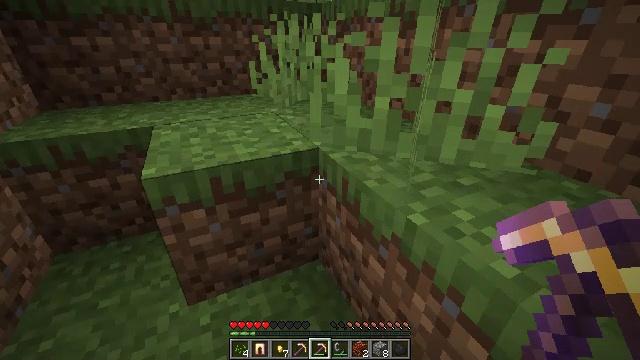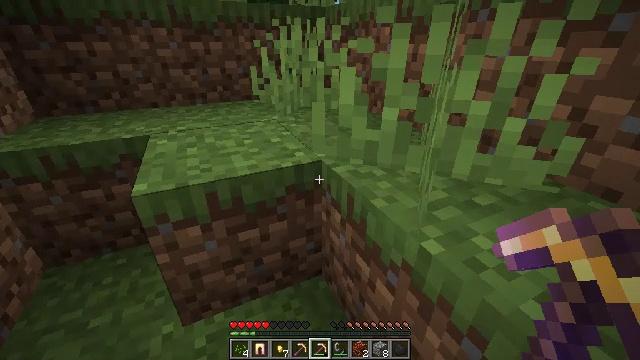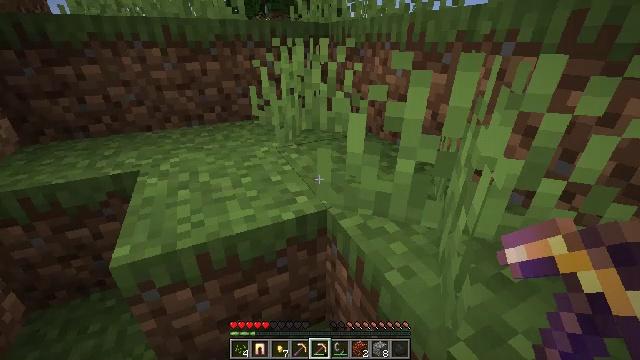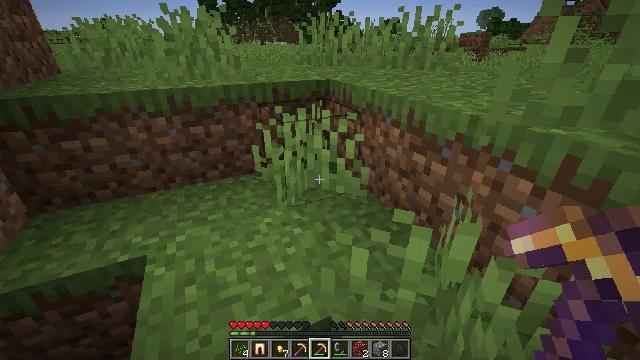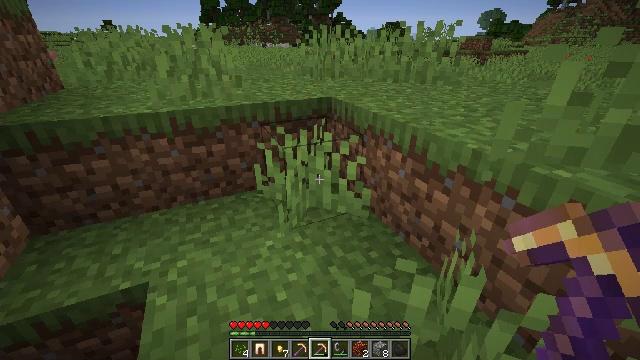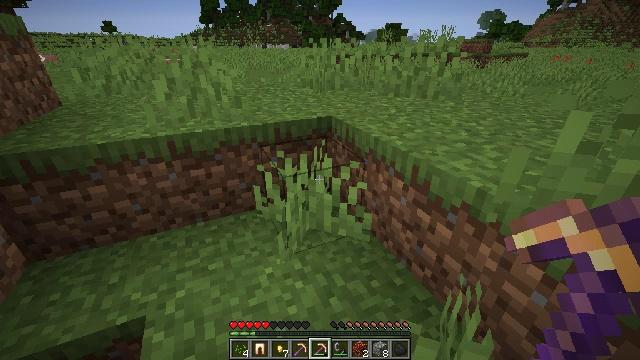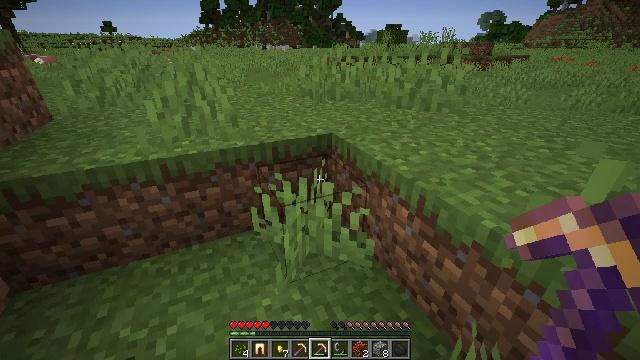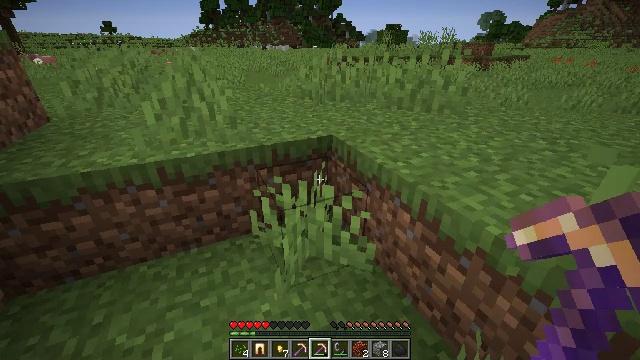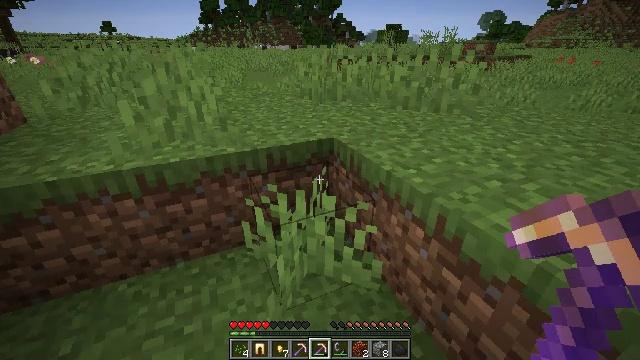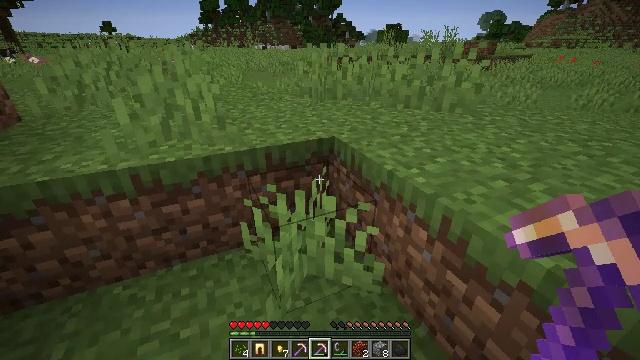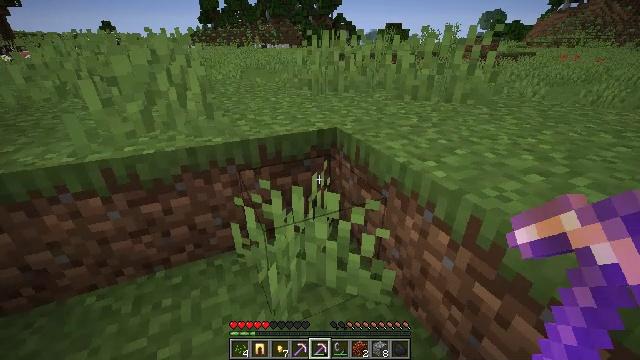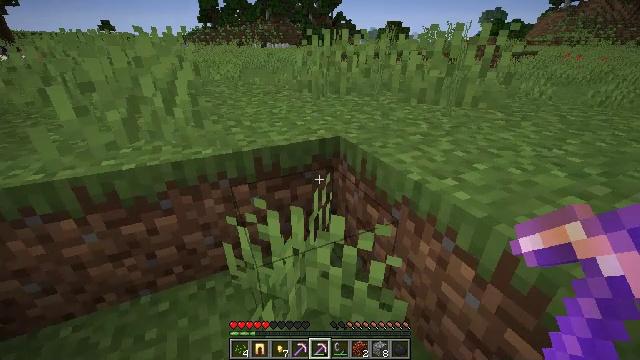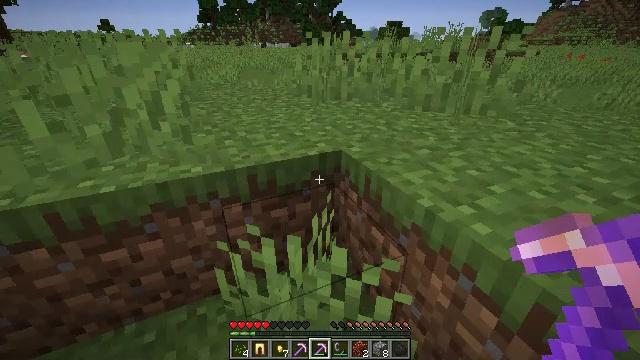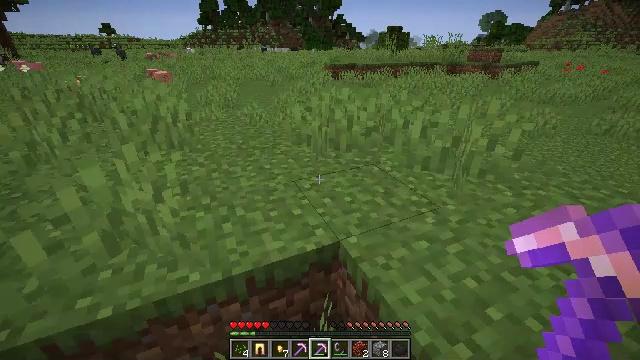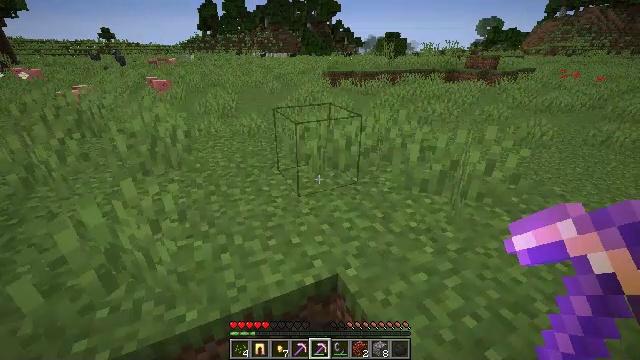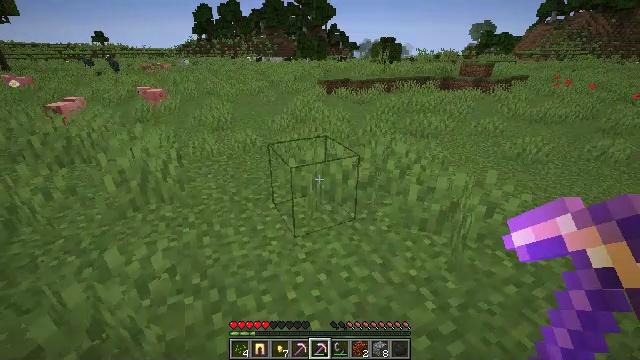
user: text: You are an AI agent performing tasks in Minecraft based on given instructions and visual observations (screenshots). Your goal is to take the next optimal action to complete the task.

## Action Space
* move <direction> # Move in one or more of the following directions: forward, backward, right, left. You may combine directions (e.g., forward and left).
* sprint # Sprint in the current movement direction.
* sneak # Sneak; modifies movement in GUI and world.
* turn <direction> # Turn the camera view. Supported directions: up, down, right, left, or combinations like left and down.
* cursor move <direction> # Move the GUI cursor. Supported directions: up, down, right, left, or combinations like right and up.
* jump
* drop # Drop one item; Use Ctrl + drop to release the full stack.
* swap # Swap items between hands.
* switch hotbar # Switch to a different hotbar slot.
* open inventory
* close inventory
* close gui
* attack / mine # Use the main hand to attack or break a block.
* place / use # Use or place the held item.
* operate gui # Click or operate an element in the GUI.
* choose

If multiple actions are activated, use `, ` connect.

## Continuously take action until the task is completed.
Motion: motion action
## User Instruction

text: Clear away tall grass.
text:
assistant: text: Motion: move forward
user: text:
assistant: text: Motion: move forward, jump
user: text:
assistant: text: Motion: move forward, jump
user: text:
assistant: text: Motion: move forward, jump
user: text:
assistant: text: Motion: move forward, jump
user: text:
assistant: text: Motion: move forward, jump
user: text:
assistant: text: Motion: move forward, jump
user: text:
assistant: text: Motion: move forward
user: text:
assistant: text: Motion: move forward
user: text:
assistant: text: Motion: move forward
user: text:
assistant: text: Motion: move forward
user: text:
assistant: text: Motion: move forward, jump
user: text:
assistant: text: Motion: move forward, jump
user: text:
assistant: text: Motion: move forward, jump
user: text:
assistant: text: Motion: move forward, jump
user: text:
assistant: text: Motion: move forward, turn right
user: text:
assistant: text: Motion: move forward, turn right
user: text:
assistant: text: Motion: move forward, turn right
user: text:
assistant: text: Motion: move forward, turn right
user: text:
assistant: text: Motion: move forward
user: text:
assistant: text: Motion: move forward
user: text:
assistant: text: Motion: move forward
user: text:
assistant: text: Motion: move forward
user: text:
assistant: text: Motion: move forward
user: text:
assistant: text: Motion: move forward
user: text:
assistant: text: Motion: move forward
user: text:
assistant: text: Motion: move forward
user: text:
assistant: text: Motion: move forward
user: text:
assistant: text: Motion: move forward
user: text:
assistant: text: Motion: move forward